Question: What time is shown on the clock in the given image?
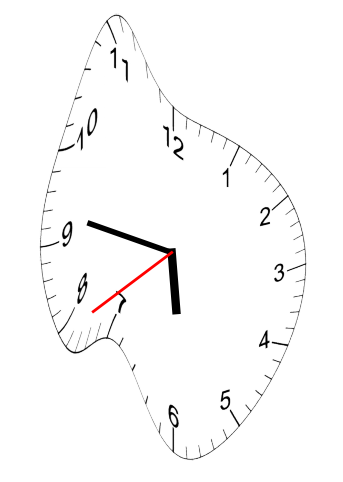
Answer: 05:46:39